Question: I create a new Control and overided the OnPaint event:
'''
protected override void OnPaint(PaintEventArgs e)
{
Graphics g = e.Graphics;
_ammo = PitControl.Ammo;
var AmmoSize = g.MeasureString(_ammo.ToString(), Properties.Settings.Default.AmmoFont).ToSize();
g.DrawString(_ammo.ToString(), Properties.Settings.Default.AmmoFont, Brushes.WhiteSmoke, Ammo.Location.X - 1, Ammo.Location.Y + Ammo.Height / 2 - AmmoSize.Height / 2 + 1);
Rectangle DrawAmmo = new Rectangle(this.Width - Ammo.Height - _margin, Ammo.Location.Y, Ammo.Height, Ammo.Height);
for (int i = _ammo; i > 0; i--)
if (i % 2 == 0)
g.DrawLine(_ammoPen, Ammo.Location.X + Ammo.Width - i - 1, Ammo.Location.Y + 3, Ammo.Location.X + Ammo.Width - i - 1, Ammo.Location.Y + Ammo.Height - 3);
g.DrawRectangle(Pens.Orange, Ammo);
g.DrawImage(Properties.Resources.ammunition, DrawAmmo.Location.X, DrawAmmo.Location.Y, DrawAmmo.Height, DrawAmmo.Height);
}
'''

The problem is when i'm changing the Ammo then all the control flicks.
It doesn't look good.
Anyway to make the lines that i draw on this line:
'''
g.DrawLine(_ammoPen, Ammo.Location.X + Ammo.Width - i - 1, Ammo.Location.Y + 3, Ammo.Location.X + Ammo.Width - i - 1, Ammo.Location.Y + Ammo.Height - 3);
'''
Just disapeare when ammo is changing ?
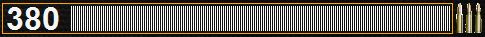
Answer: One quick thing you can check.
For the form, not the control, set the 'DoubleBuffered' property to 'true'.
That should remove the flickering, but Windows.Forms is not very good to use for games in general, so don't expect and great frame rates.